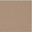
Piece: xx